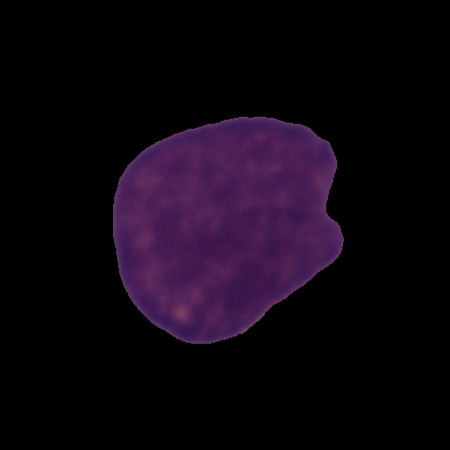
Label: cancer